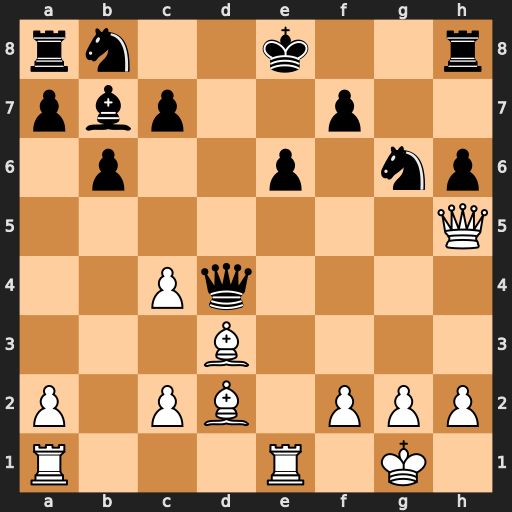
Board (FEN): rn2k2r/pbp2p2/1p2p1np/7Q/2Pq4/3B4/P1PB1PPP/R3R1K1
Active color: w
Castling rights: kq
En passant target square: -
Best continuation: Bxg6 fxg6 Qxg6+